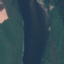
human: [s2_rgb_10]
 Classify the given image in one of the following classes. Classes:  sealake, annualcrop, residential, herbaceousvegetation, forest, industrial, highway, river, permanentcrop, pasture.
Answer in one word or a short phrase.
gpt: River